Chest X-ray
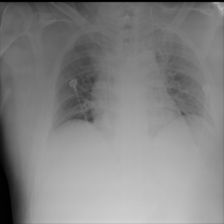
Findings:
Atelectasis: negative
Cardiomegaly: negative
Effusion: negative
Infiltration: negative
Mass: negative
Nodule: negative
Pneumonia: negative
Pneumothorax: negative
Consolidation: negative
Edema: negative
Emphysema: negative
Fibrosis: negative
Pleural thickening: negative
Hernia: negative